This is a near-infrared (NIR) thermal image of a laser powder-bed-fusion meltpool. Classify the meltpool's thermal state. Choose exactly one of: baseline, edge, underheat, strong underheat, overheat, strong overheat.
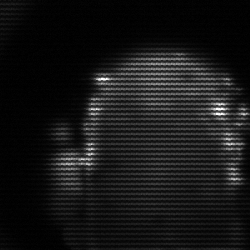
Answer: baseline